Interaction volume radius: 5 \u00c5
Interaction volume height: 20 \u00c5
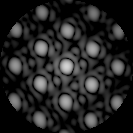
Disorder parameter: 0.08204